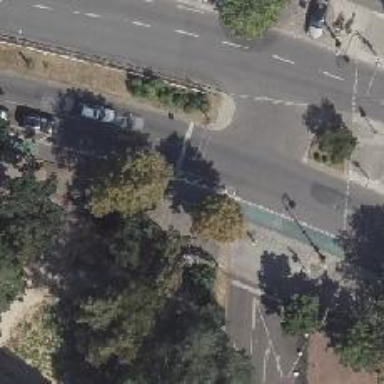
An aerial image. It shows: Cycleway lane with green asphalt surface.